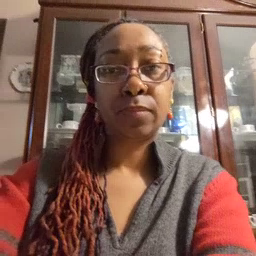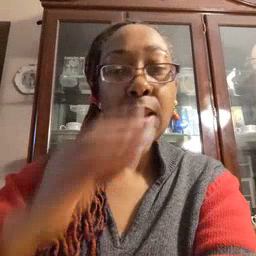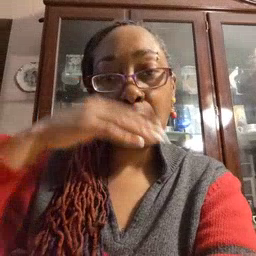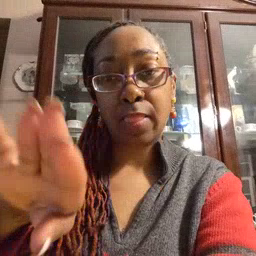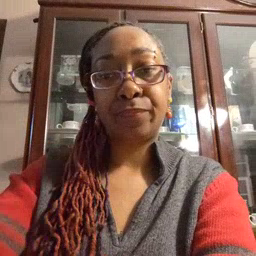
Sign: elephant